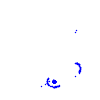
Particle: kaon